Aerial crown-view tile of a tropical tree (Barro Colorado Island, Panama), acquired 20250124:
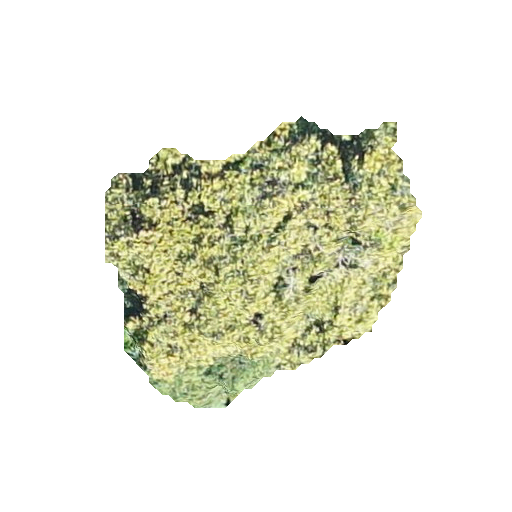
Species: Anacardium excelsum
GBIF accepted scientific name: Anacardium excelsum
Crown area: 95.413 m²